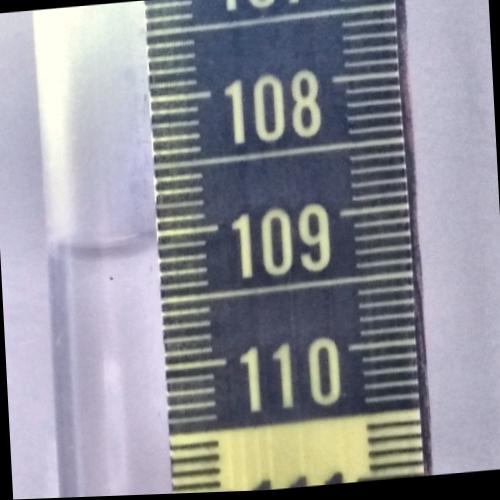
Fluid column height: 109.0 cm